Question: I was trying to understand underpar performances from s3 image hosting when I notice something strange.
I have some picture using 'ng-src' to build a dynamic url, when I look in the network pane it says the initator is jquery, removing the jquery dependency makes it be angular. I was wondering what that meant.
Bonus question: is it normal that under 100kb takes up to 5s to load from s3?

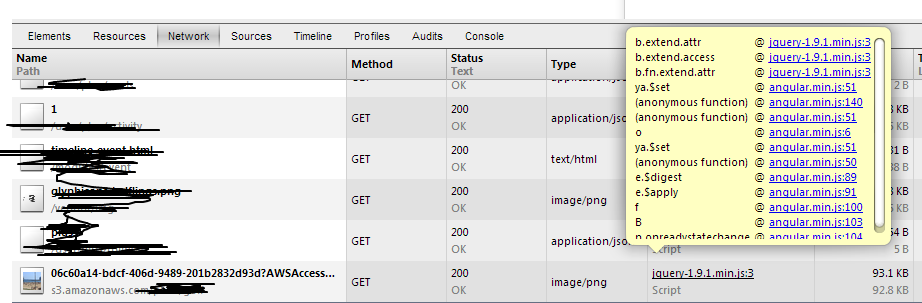
Answer: Angular uses jQuery if jQuery is present, otherwise it uses it's own jqLight implementation: <URL>